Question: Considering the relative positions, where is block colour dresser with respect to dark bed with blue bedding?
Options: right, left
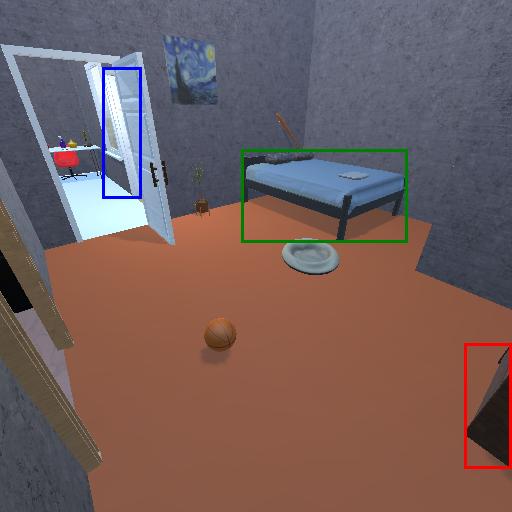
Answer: right